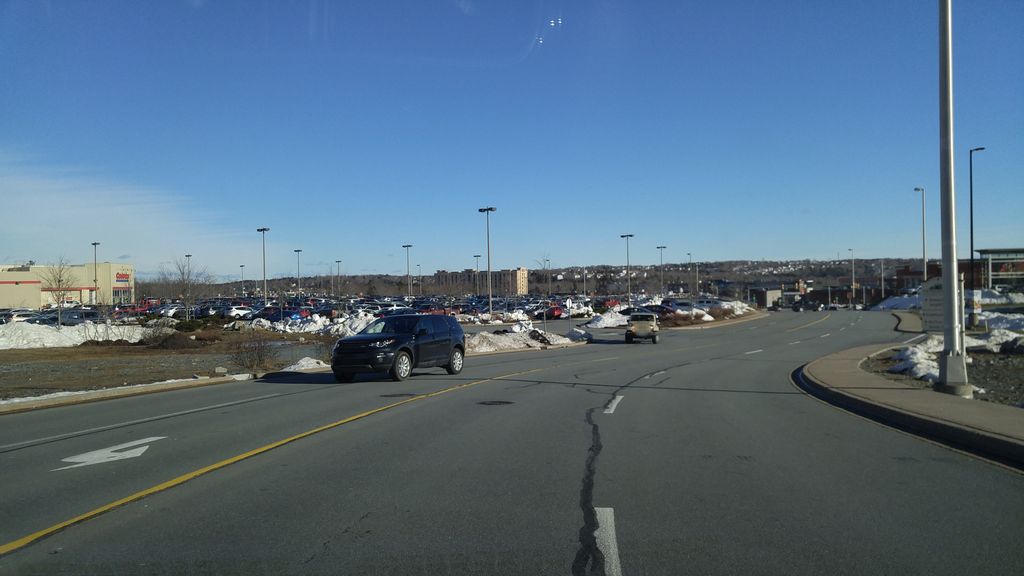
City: halifax